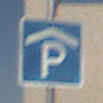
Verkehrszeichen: Parkhaus
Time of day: MorningAfternoon
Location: Outdoor (Urban)
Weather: Clear
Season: NotSpecified
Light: Natural